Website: apple
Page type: billing-address
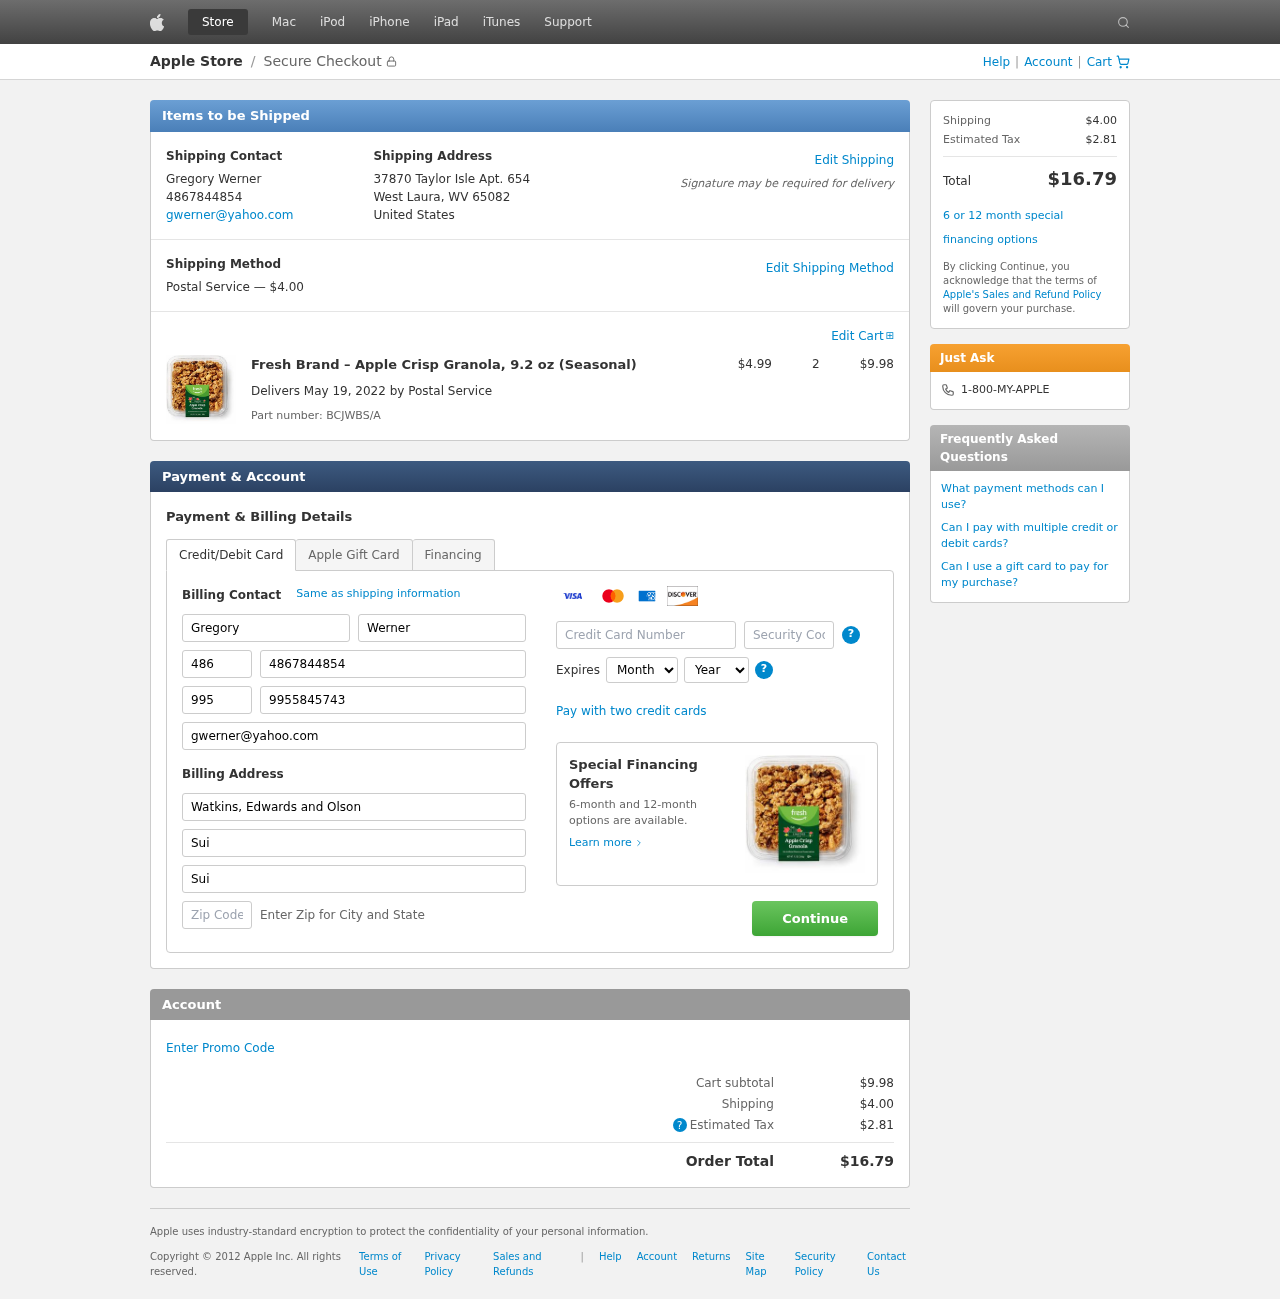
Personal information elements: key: PII_CARD_CVV
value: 568
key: PII_CARD_EXPIRY_MONTH
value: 11
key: PII_CARD_EXPIRY_YEAR
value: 27
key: PII_CARD_NUMBER
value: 2255 1950 5251 4797
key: PII_CITY_STATE_ZIP
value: West Laura, WV 65082
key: PII_COMPANY
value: Watkins, Edwards and Olson
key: PII_COUNTRY
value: United States
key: PII_EMAIL
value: gwerner@yahoo.com
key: PII_FIRSTNAME
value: Gregory
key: PII_FULLNAME
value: Gregory Werner
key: PII_LASTNAME
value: Werner
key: PII_PHONE
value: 4867844854
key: PII_PHONE_ALT
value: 9955845743
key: PII_PHONE_ALT_AREA
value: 995
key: PII_PHONE_AREA
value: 486
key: PII_POSTCODE2
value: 49513
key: PII_STREET
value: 37870 Taylor Isle Apt. 654
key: PII_STREET2
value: Suite 430
Product elements: key: PRODUCT1_NAME
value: Fresh Brand – Apple Crisp Granola, 9.2 oz (Seasonal)
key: PRODUCT1_PRICE
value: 4.99
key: PRODUCT1_QUANTITY
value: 2
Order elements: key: ORDER_SHIPPING_COST
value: $4.00
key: ORDER_SUBTOTAL
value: $9.98
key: ORDER_DELIVERY_DATE
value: May 19, 2022
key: ORDER_PART_NUMBER
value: BCJWBS/A
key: ORDER_TAX
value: $2.81
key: ORDER_TOTAL
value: $16.79